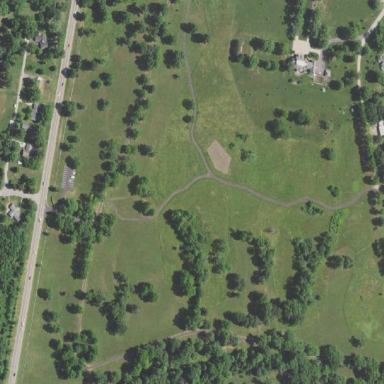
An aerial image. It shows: Park with walking trail.